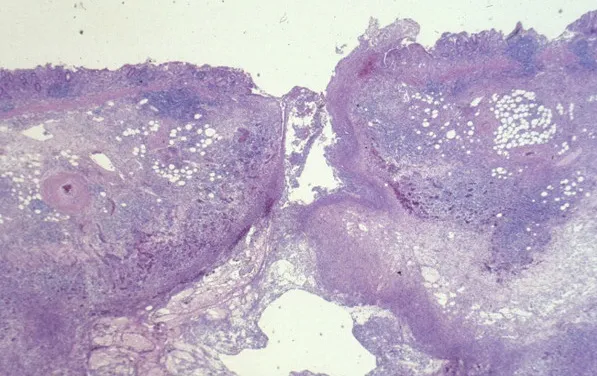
A cross-section of the pancreatogastric fistula (Hematoxylin and Eosin stain x 40). The fistula was significantly infiltrated with neutrophils and showed no evidence of neoplastic infiltration.
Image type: pathology (h&e)